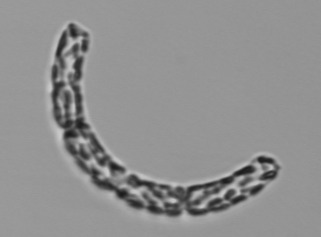
Label: Guinardia_striata